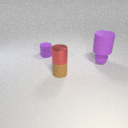
small brown rubber cylinder to the right of small purple rubber cylinder